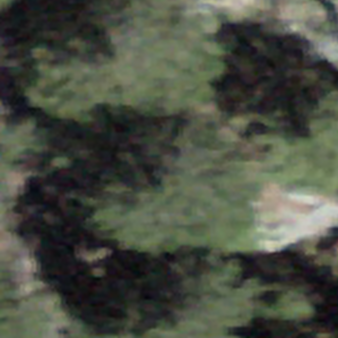
Label: other